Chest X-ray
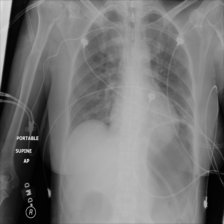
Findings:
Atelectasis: negative
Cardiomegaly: negative
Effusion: negative
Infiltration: positive
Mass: negative
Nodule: negative
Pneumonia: negative
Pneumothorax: negative
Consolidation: negative
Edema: negative
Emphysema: negative
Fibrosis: negative
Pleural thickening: negative
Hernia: negative